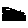
Label: smiley face